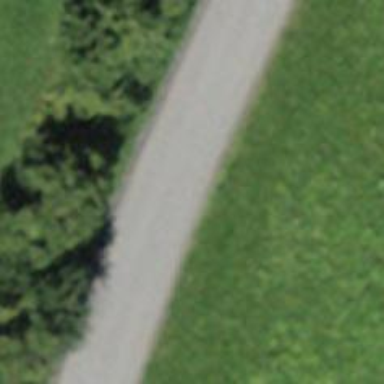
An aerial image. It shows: Unclassified road with asphalt surface.